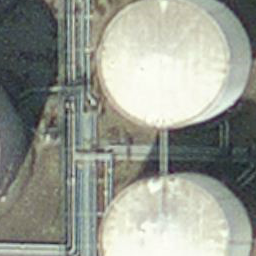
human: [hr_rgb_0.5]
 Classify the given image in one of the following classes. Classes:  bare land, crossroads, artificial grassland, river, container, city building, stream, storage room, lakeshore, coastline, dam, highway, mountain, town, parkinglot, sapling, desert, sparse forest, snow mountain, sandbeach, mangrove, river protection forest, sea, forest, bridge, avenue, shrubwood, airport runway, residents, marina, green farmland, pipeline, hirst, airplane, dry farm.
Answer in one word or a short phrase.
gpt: storage room